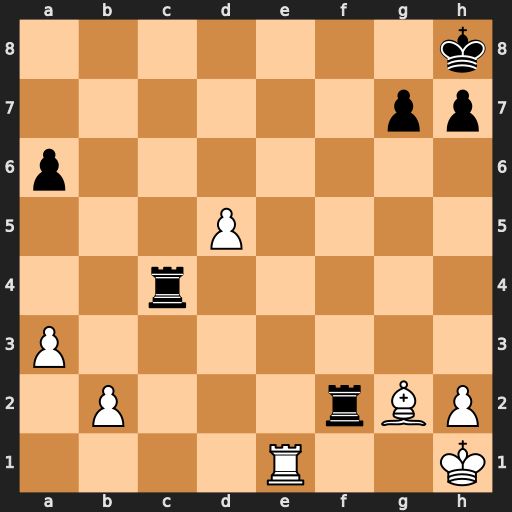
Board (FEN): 7k/6pp/p7/3P4/2r5/P7/1P3rBP/4R2K
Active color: w
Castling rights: -
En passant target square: -
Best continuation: Re8+ Rf8 Rxf8#